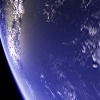
Label: water